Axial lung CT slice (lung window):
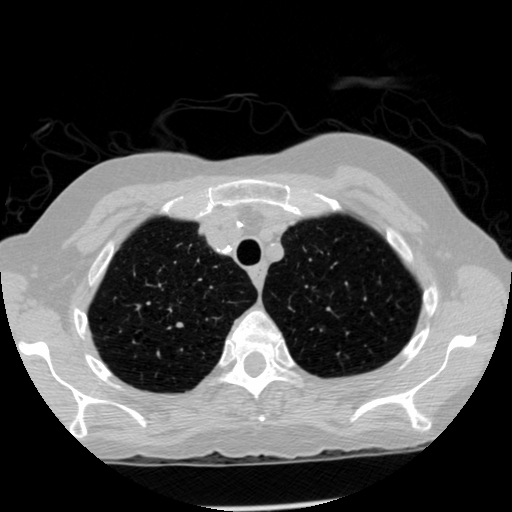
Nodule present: no